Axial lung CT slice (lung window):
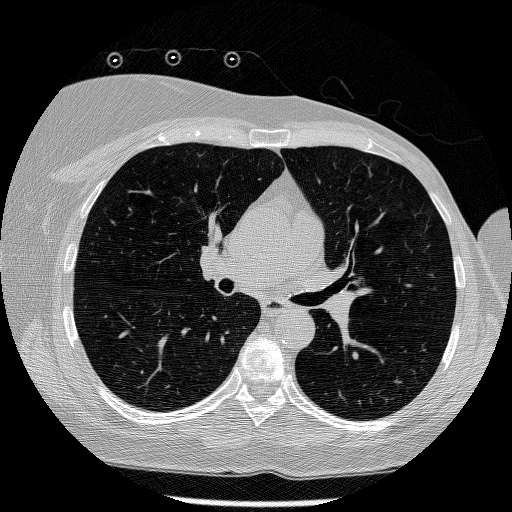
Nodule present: no